八年级 · 解析几何
如图, $A$ 是反比例函数 $\mathrm{y}=\frac{\mathrm{k}}{\mathrm{x}}$ 图象上一点, 过点 $A$ 作 $x$ 轴的平行线交反比例函数 $\mathrm{y}=\frac{3}{\mathrm{x}}$ 的图象于点 $B$,点 $C$ 在 $x$ 轴上, 且 $S_{\triangle A B C}=1$, 则 $k$ 的值为 $(\quad)$
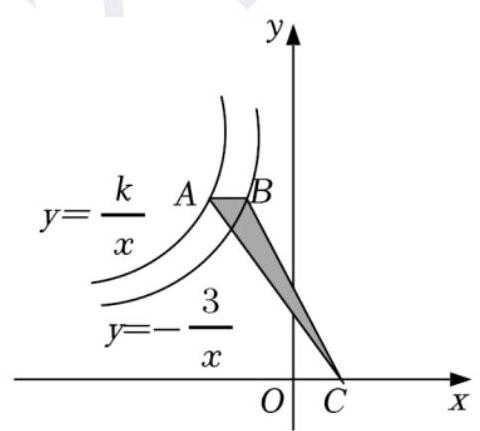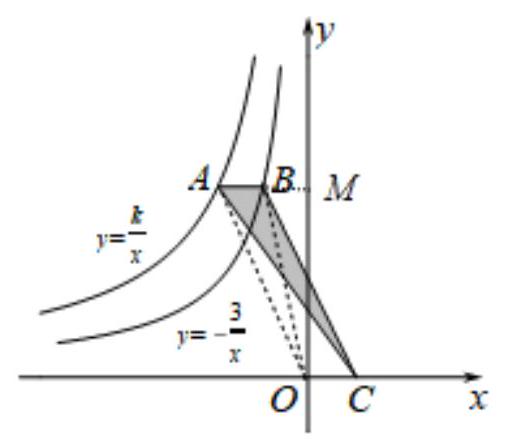
A. 7B. -7C. -5D. 5
答案: C
解析: 【点拨】根据反比例函数系数k的几何意义可得S_triangleBOM=frac12times|-3|=frac32,S_triangleAOM=frac12|k|,根据平行线的性质和三角形的面积公式可得S_triangleOAB=S_triangleCAB=1,根据S_triangleAOM-S_triangleBOM=1,求出k的值即可.【解析】解:如图,连接OA、OB,延长AB交y轴于M,则S_triangleBOM=frac12times|-3|=frac32,S_triangleAOM=frac12|k|,becauseAB//x轴,thereforeS_triangleOAB=S_triangleCAB=1,即S_triangleAOM-S_triangleBOM=1,thereforefrac12|k|-frac32=1,becausek<0,thereforek=-5,故选C.【点睛】本题考查反比例函数系数k的几何意义,根据反比例函数系数k的几何意义得出S_triangleAOM-S_triangleBOM=S_triangleABC=1是正确解答的关键.